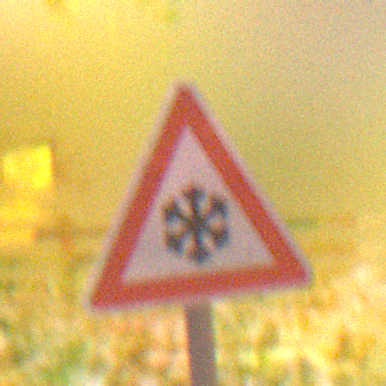
Verkehrszeichen: SchneeOderEisglaette
Umgebung: Outdoor, Nature
Tageszeit: Night
Wetter: Clear
Licht: Natural
Jahreszeit: NotSpecified
Kontrast: LowContrast